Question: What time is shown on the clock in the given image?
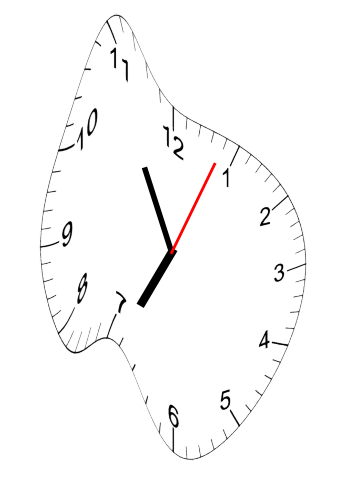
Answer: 06:55:04